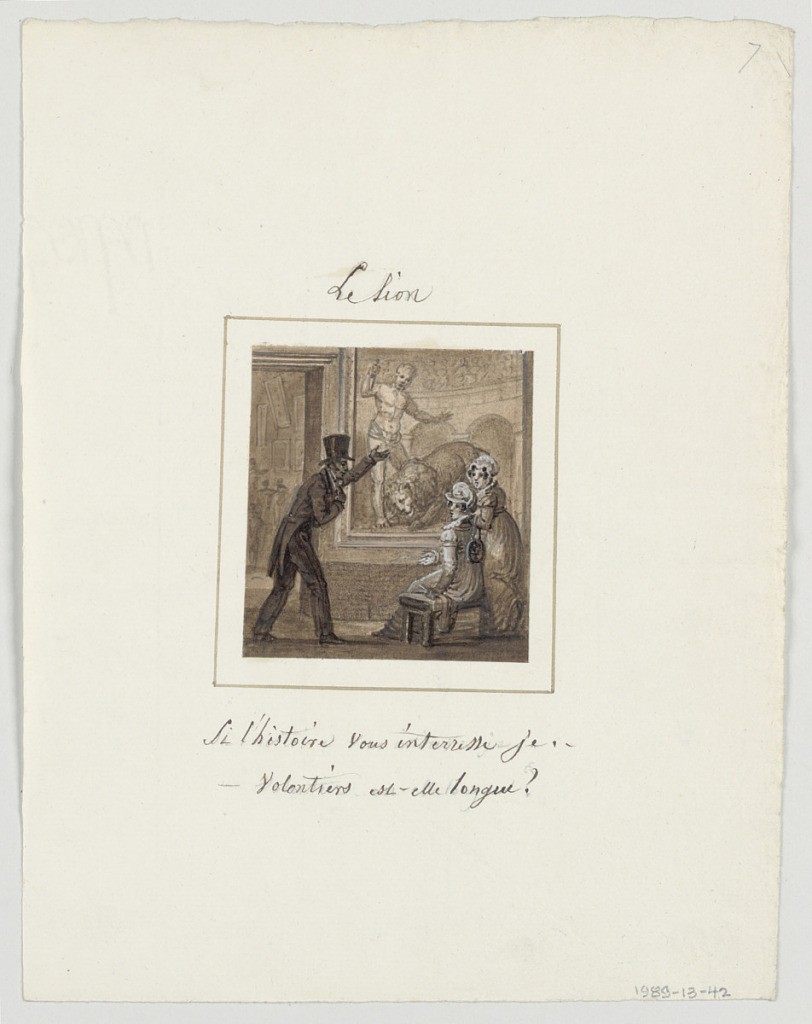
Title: Design for a Painted Porcelain Plate, Le Lion (Leo) from the Le Zodiaque Travesti (The Farcical Zodiac) Service
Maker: Jean Charles Develly, French, 1783 - 1849
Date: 1824
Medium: Pen and brown, black ink, brush and brown, black wash, pink, tan watercolor, white gouache, graphite on cream laid paper mounted on cream laid paper, ruled border in pen and brown ink
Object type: Drawing
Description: Design for a painted porcelain plate, square format. Setting in a museum.  Figure of a man in a top hat, left foreground, points to a large painting on the wall of a man holding a knife above a lion. The top-hatted man is asking two ladies, right foreground, if they want an explanation of the painting--he raises his left arm to point at it. Through a doorway, left background, museum visitors view double-hung paintings on the walls.